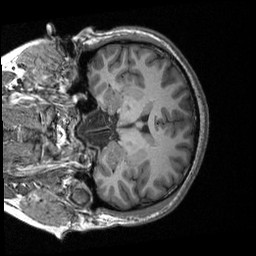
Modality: T1w
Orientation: coronal
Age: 23
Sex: male
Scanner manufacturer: siemens
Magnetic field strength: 3 T
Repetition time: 2.53 s
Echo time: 0.00309 s